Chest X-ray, PA view. Patient: 47 years old, sex M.
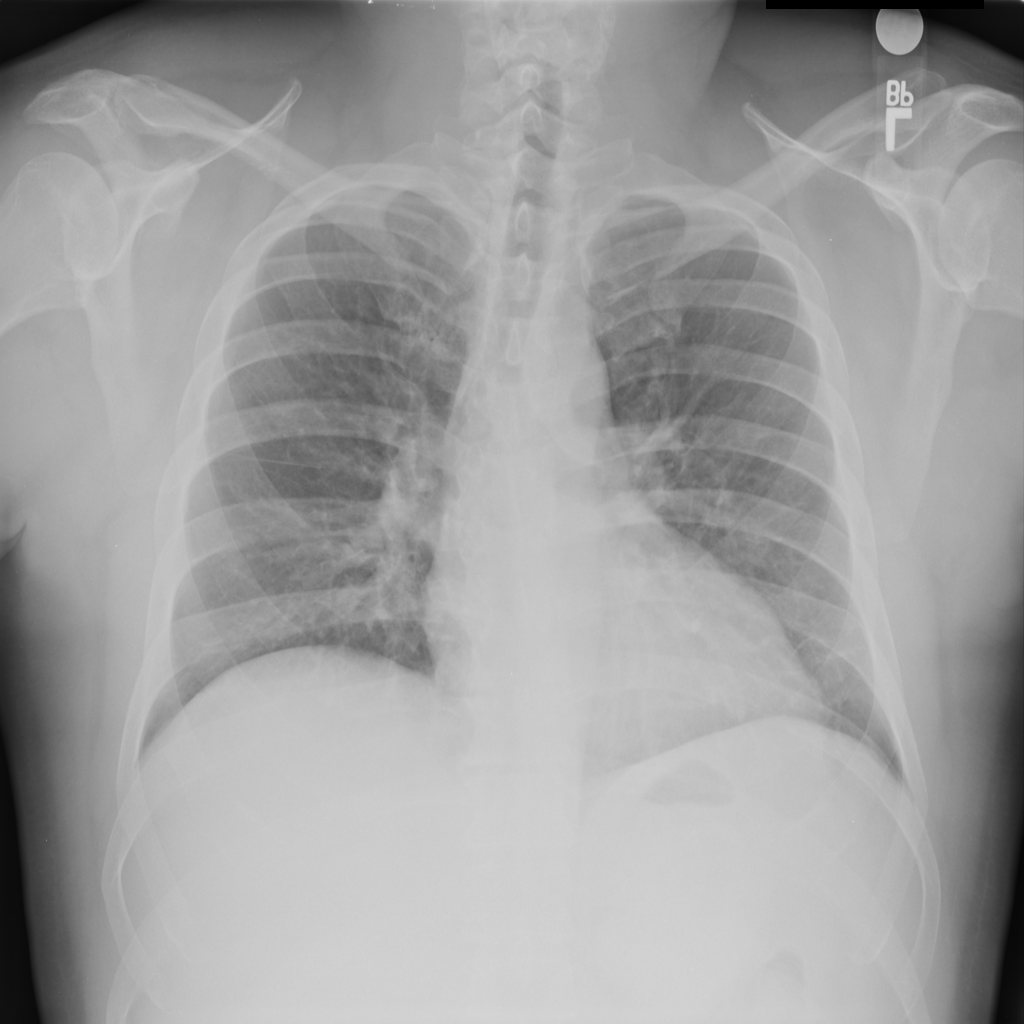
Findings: No Finding